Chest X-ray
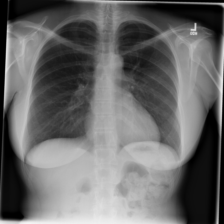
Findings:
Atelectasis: negative
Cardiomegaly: negative
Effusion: negative
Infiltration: negative
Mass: negative
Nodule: negative
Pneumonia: negative
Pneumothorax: negative
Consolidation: negative
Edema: negative
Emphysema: negative
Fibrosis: negative
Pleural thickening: negative
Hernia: negative